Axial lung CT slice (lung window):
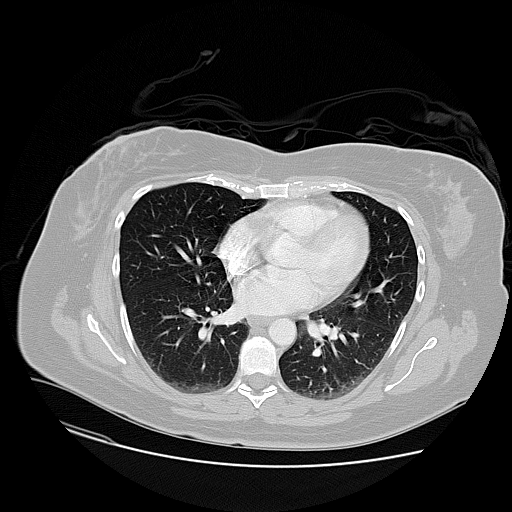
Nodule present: no